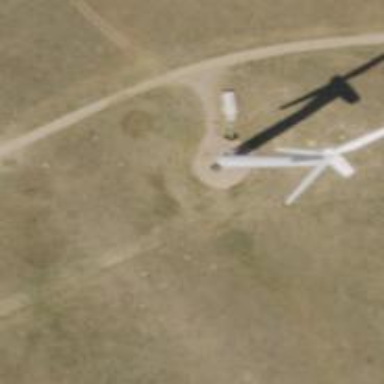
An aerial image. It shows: Wind power generator with wind turbines.